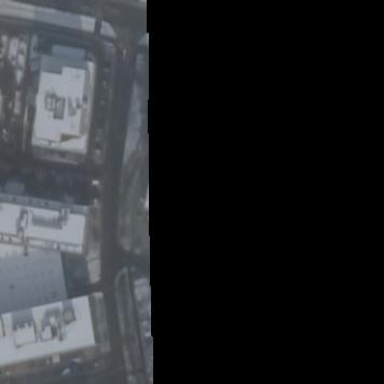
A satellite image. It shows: Building with flat roof.